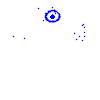
Particle: electron